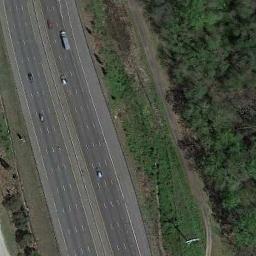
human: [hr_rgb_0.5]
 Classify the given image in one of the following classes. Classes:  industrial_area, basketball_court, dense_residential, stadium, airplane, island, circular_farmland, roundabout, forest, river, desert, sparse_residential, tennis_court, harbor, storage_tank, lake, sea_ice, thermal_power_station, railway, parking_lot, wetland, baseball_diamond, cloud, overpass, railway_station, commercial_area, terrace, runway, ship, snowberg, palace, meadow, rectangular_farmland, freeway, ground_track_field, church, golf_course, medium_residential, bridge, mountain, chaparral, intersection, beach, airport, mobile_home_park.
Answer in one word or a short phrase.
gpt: freeway